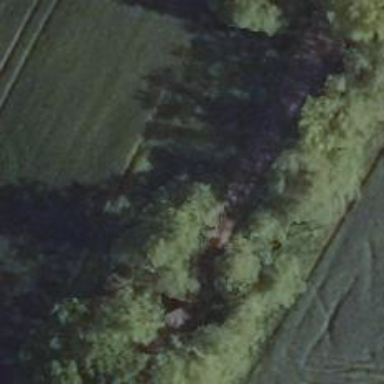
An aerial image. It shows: Row of trees in natural setting.